Question: I am trying to smooth the path I draw between points.
Please consider :
'''
lesPoints = {{41, 26}, {42, 29}, {41, 31}, {46, 30}, {48, 30},
{40, 30}, {43, 30}, {47, 30}, {48, 26}, {47, 20}}
'''
Those are the real eye fixations coordinates I use to trace the temporal path.
This is the way I plot them now :
'''
Graphics[{
Table[Arrow[{lesPoints[[i]], lesPoints[[i + 1]]}],
{i,Length[lesPoints] - 1}],
MapThread[Text[Style[#1, Large, FontFamily -> "Impact"], {#2, #3}] &,
PrependTo[Transpose[lesPoints], Range[1, Length@lesPoints]]]}]
'''

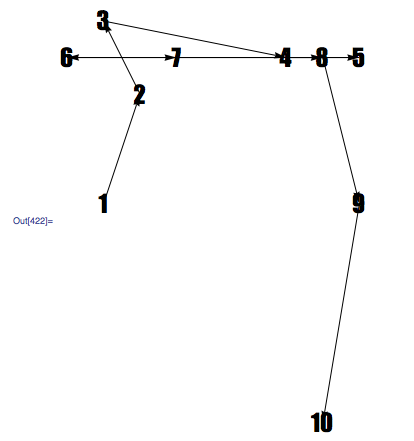
Answer: What about something like this
'''
lesPoints = {{41, 26}, {42, 29}, {41, 31}, {46, 30}, {48, 30},
{40, 30}, {43, 30}, {47, 30}, {48, 26}, {47, 20}}
interpolation = Interpolation[Table[{i, lesPoints[[i]]}, {i, Length[lesPoints]}]]
'''
The path then becomes something like
'''
plot = ParametricPlot[interpolation[t], {t, 1, Length[lesPoints]}];
Show[plot, Graphics[{Red, PointSize[0.02], Point /@ lesPoints}], Axes -> False]
'''
Result: